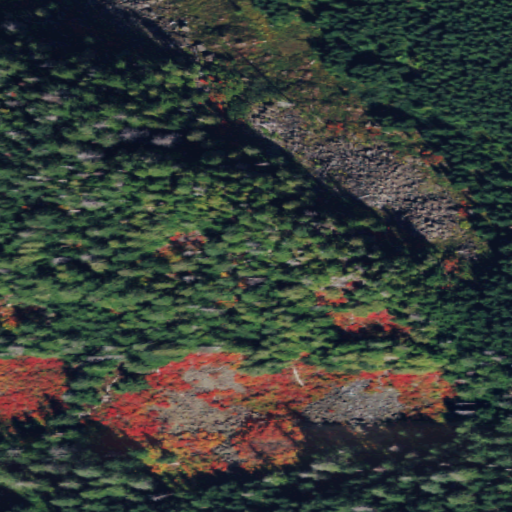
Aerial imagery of mountain in Washington named Table Mountain containing evergreen forest and shrub